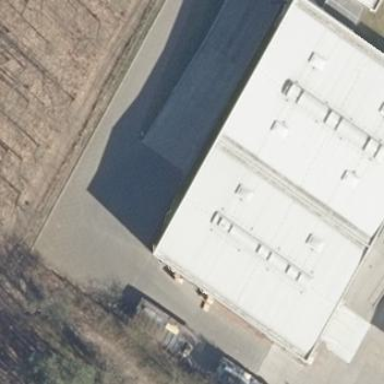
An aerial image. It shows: Commercial building with flat roof.